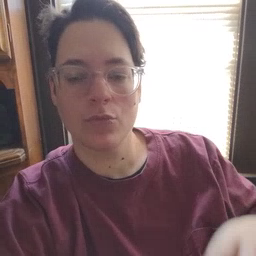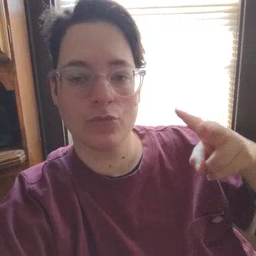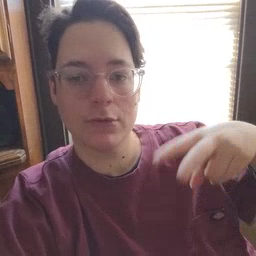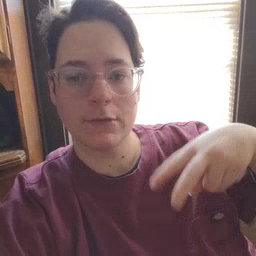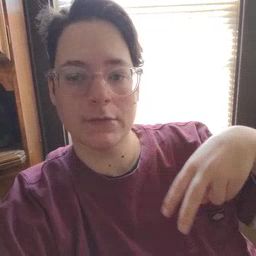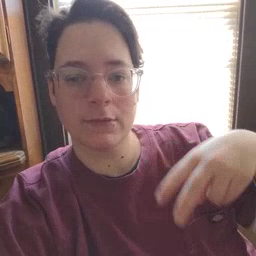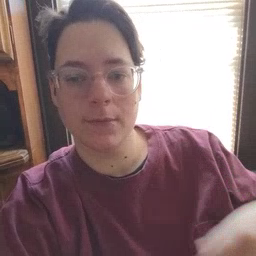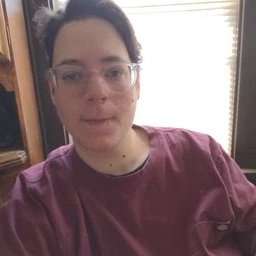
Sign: read